Question: I'm trying to make a custom viewfinder for ZXing.Mobile. It should be similar to viewfinder for <URL>. In original it looks like the picture below:
Original ViewFinder picture

I have next XAML definition for the view:
'''
<Grid Name="Overlay" Visibility="Visible">
<Grid Background="Transparent">
<Grid.RowDefinitions>
<RowDefinition Height="2*" />
<RowDefinition Height="2*" />
<RowDefinition Height="*" />
</Grid.RowDefinitions>
<Grid.ColumnDefinitions>
<ColumnDefinition Width="0.1*"/>
<ColumnDefinition Width="*"/>
<ColumnDefinition Width="0.1*"/>
</Grid.ColumnDefinitions>
<Grid Grid.Row="1" Grid.Column="1" >
<Rectangle Stroke="Green" StrokeThickness="4" StrokeDashArray="2" />
</Grid>
</Grid>
</Grid>
'''
How can I make the border of view looks exactly like it does on the picture?
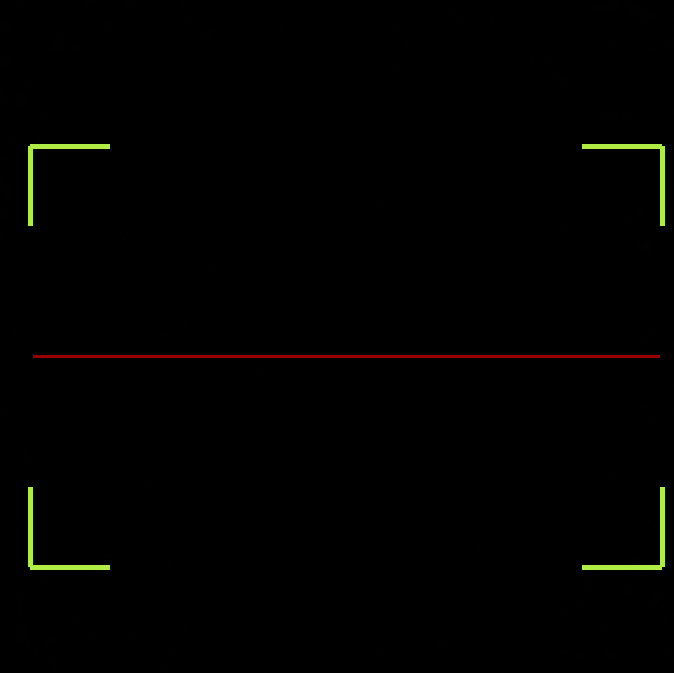
Answer: Try these lines of code. Change the values as you want.
'''
<Grid Width="500" Height="500">
<Line Stroke="Yellow" StrokeThickness="5" X2="100" HorizontalAlignment="Left" VerticalAlignment="Top"/>
<Line Stroke="Yellow" StrokeThickness="5" Y2="100" HorizontalAlignment="Left" VerticalAlignment="Top"/>
<Line Stroke="Yellow" StrokeThickness="5" X2="100" HorizontalAlignment="Right" VerticalAlignment="Top"/>
<Line Stroke="Yellow" StrokeThickness="5" Y2="100" HorizontalAlignment="Right" VerticalAlignment="Top"/>
<Line Stroke="Yellow" StrokeThickness="5" X2="100" HorizontalAlignment="Left" VerticalAlignment="Bottom"/>
<Line Stroke="Yellow" StrokeThickness="5" Y2="100" HorizontalAlignment="Left" VerticalAlignment="Bottom"/>
<Line Stroke="Yellow" StrokeThickness="5" X2="100" HorizontalAlignment="Right" VerticalAlignment="Bottom"/>
<Line Stroke="Yellow" StrokeThickness="5" Y2="100" HorizontalAlignment="Right" VerticalAlignment="Bottom"/>
<Line Stroke="Red" StrokeThickness="5" X2="500" VerticalAlignment="Center"/>
</Grid>
'''